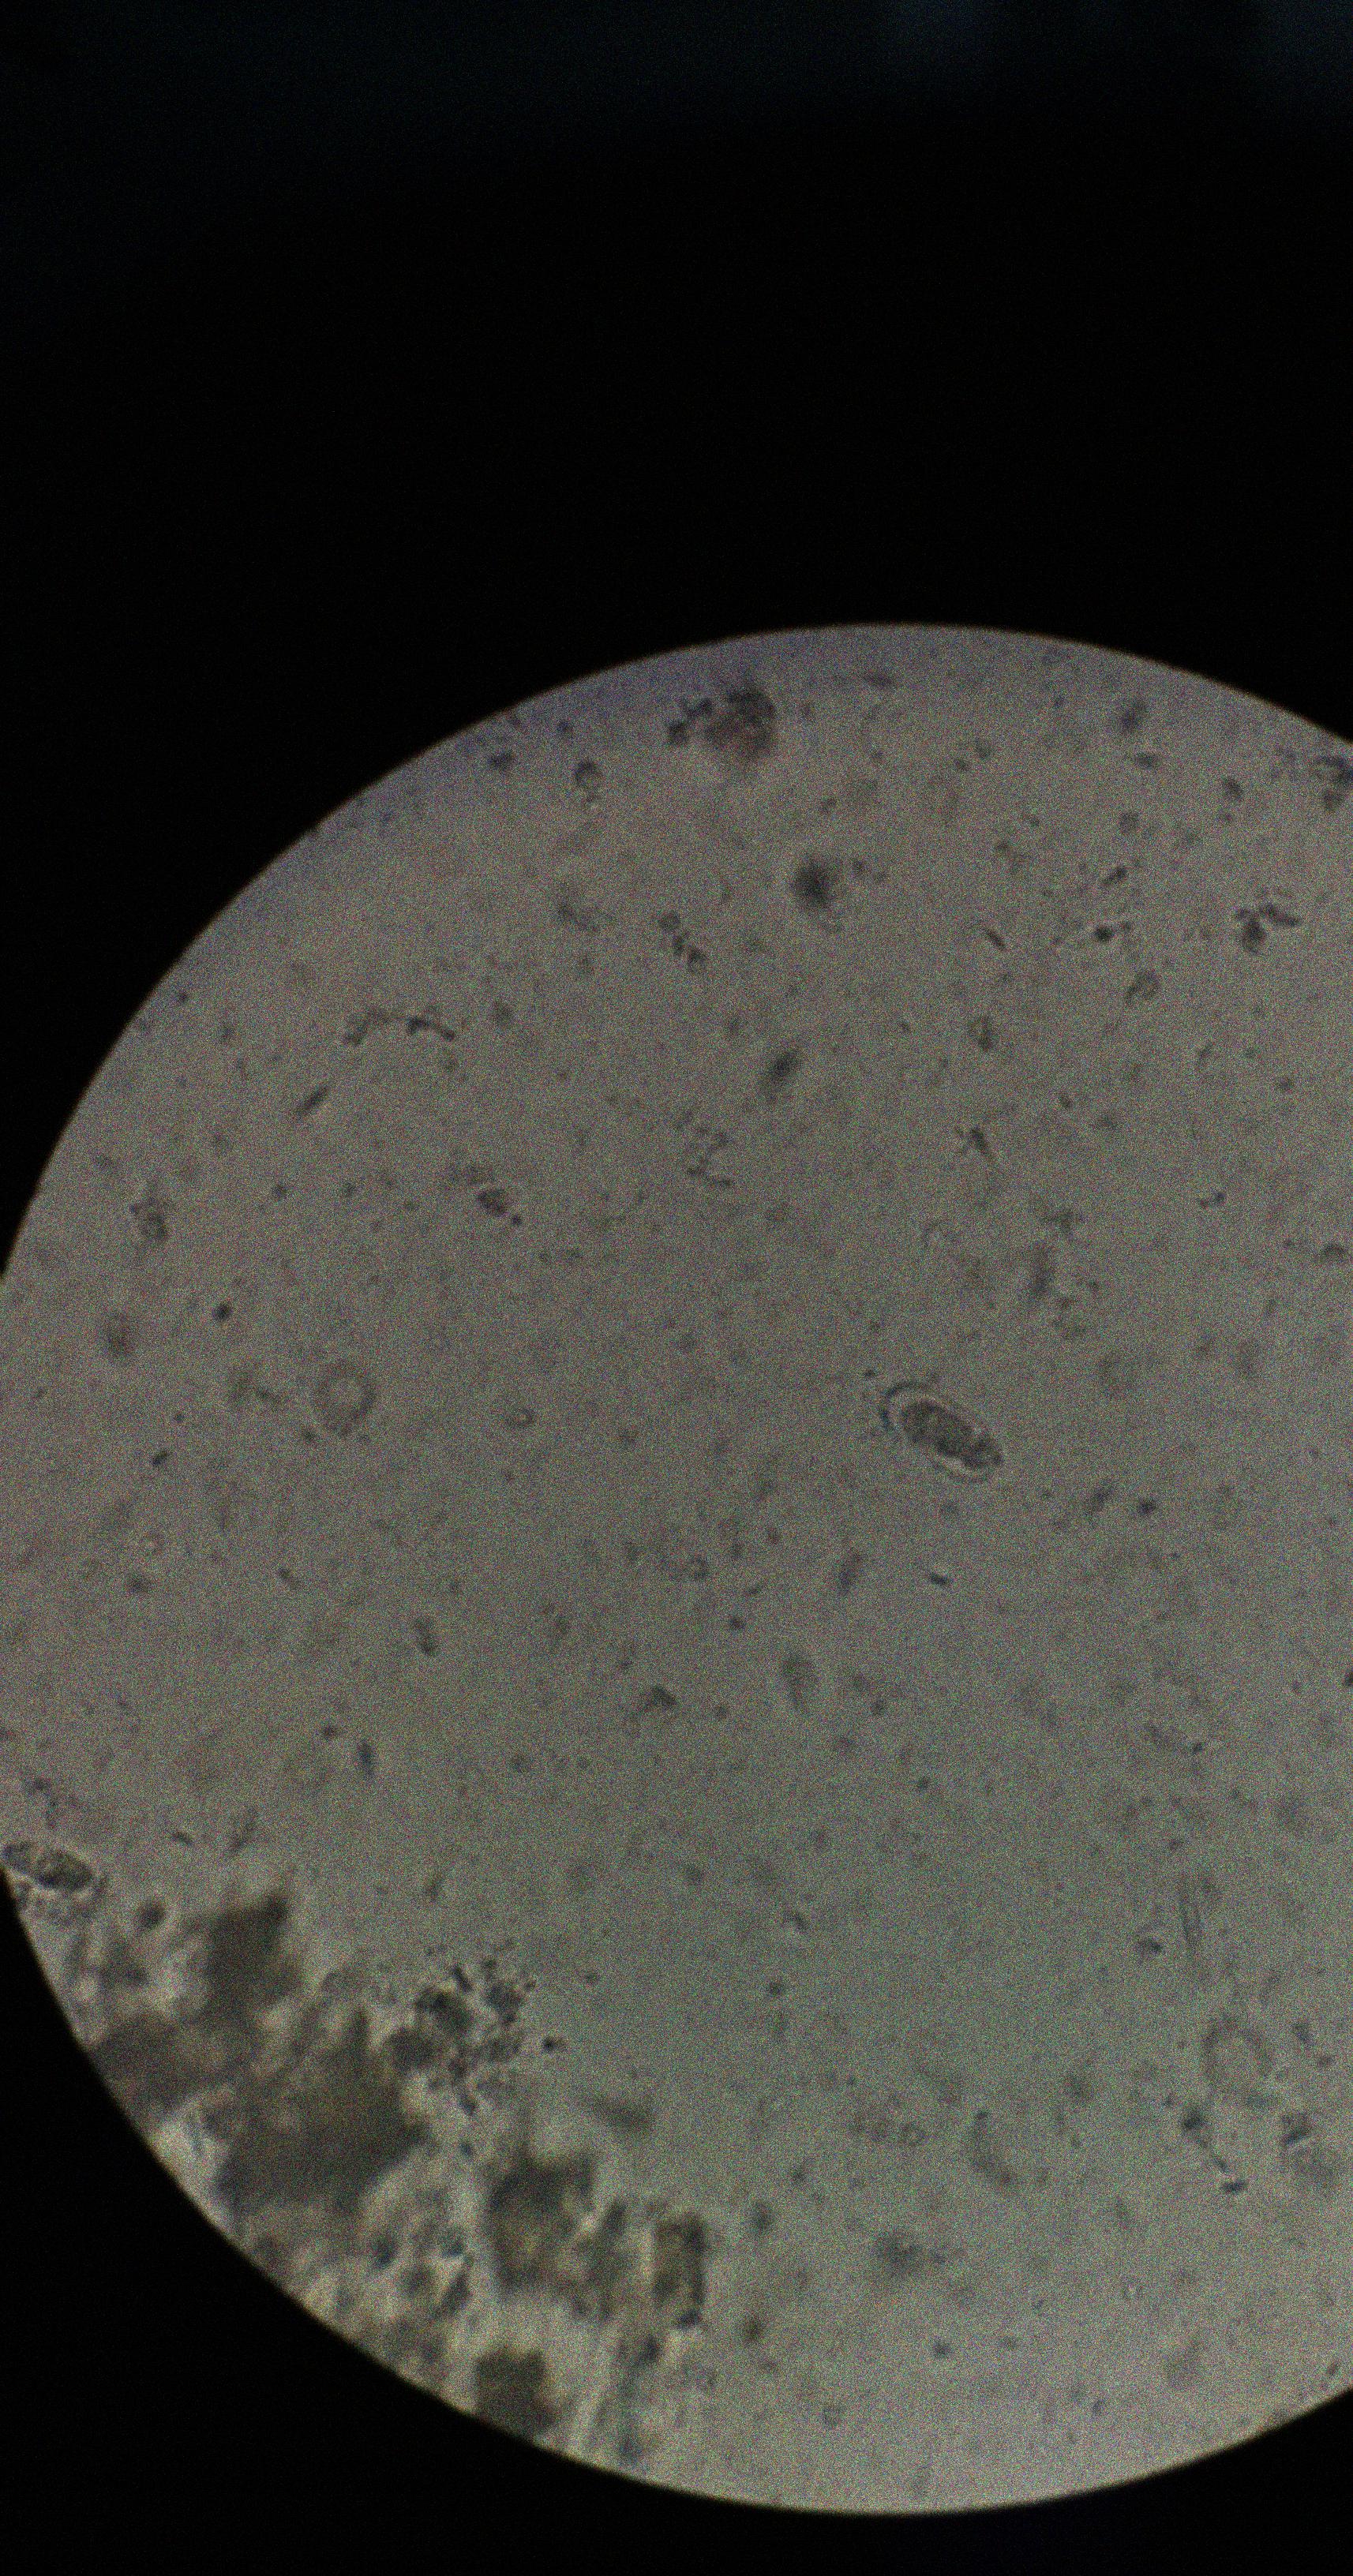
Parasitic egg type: Capillaria philippinensis